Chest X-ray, AP view. Patient: 31 years old, sex F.
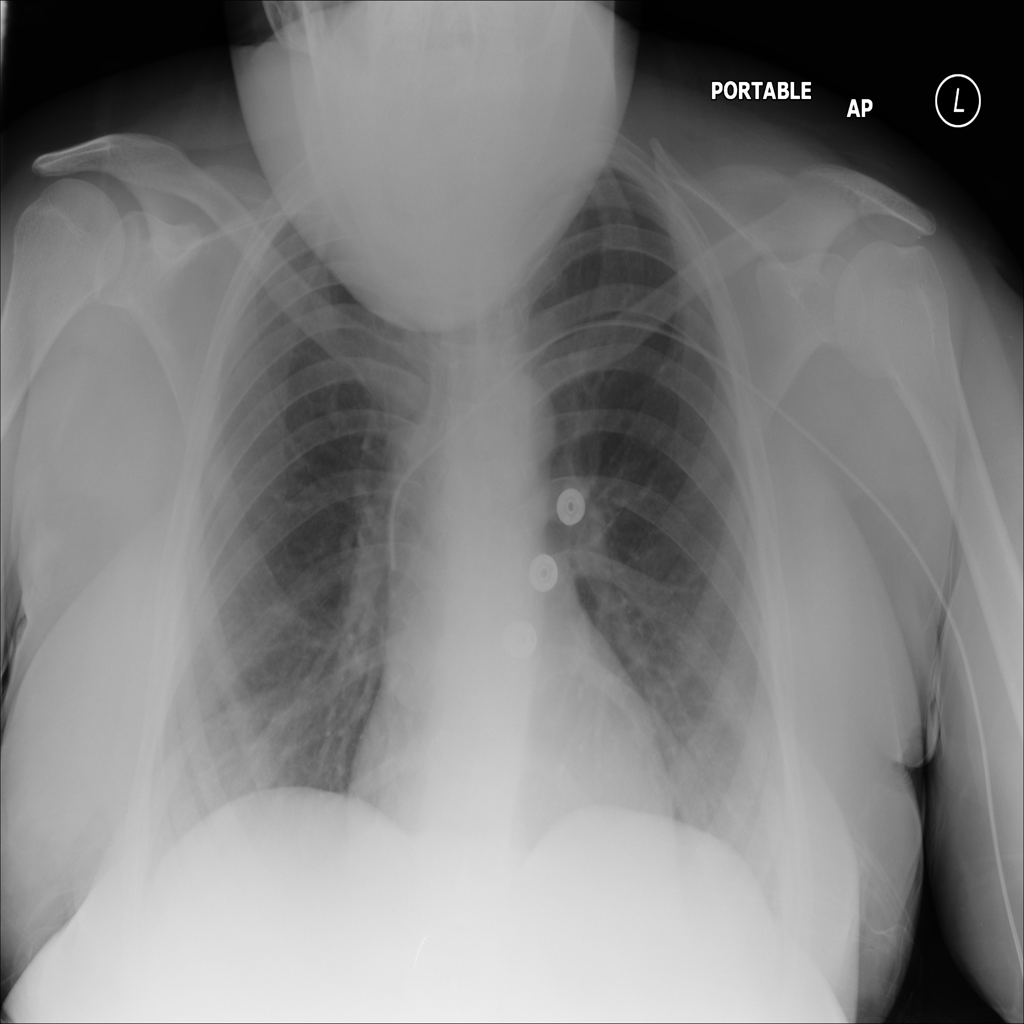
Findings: No Finding